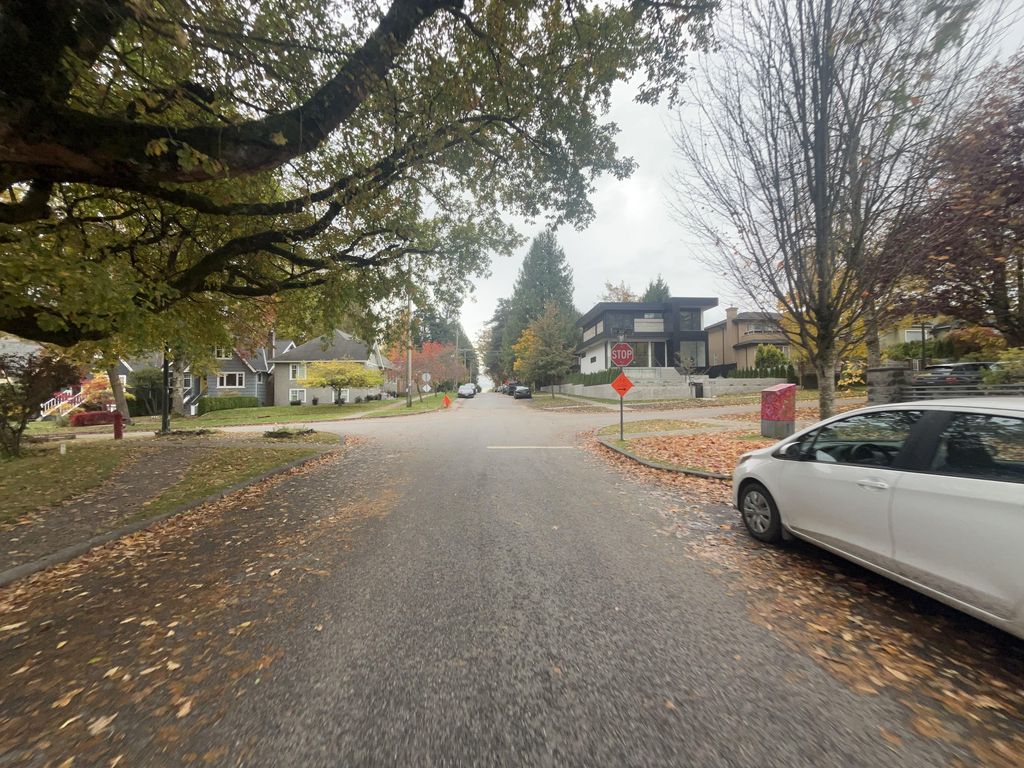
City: vancouver